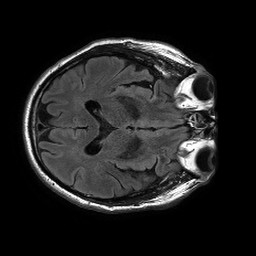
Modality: FLAIR
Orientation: axial
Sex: male
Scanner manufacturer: philips
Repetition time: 11 s
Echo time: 0.125 s